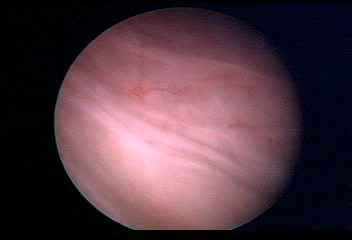
Modality: WLC
Class: Normal mucosa
Bladder cancer association: No